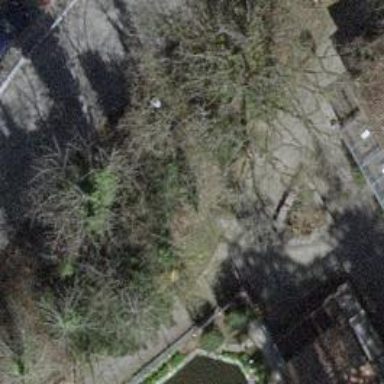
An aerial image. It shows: Bench for seating.